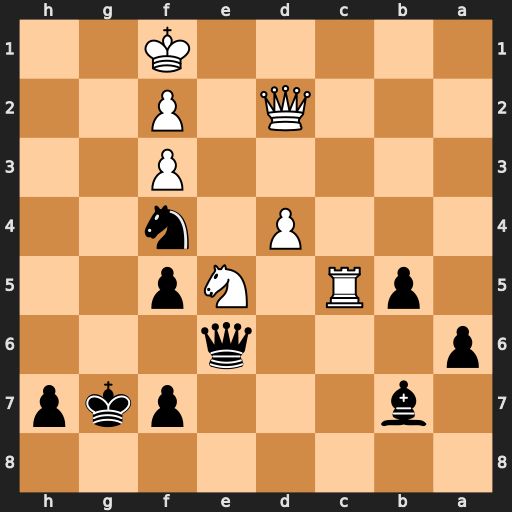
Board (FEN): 8/1b3pkp/p3q3/1pR1Np2/3P1n2/5P2/3Q1P2/5K2
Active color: b
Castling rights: -
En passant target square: -
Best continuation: Qh6 Qxf4 Qxf4